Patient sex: F
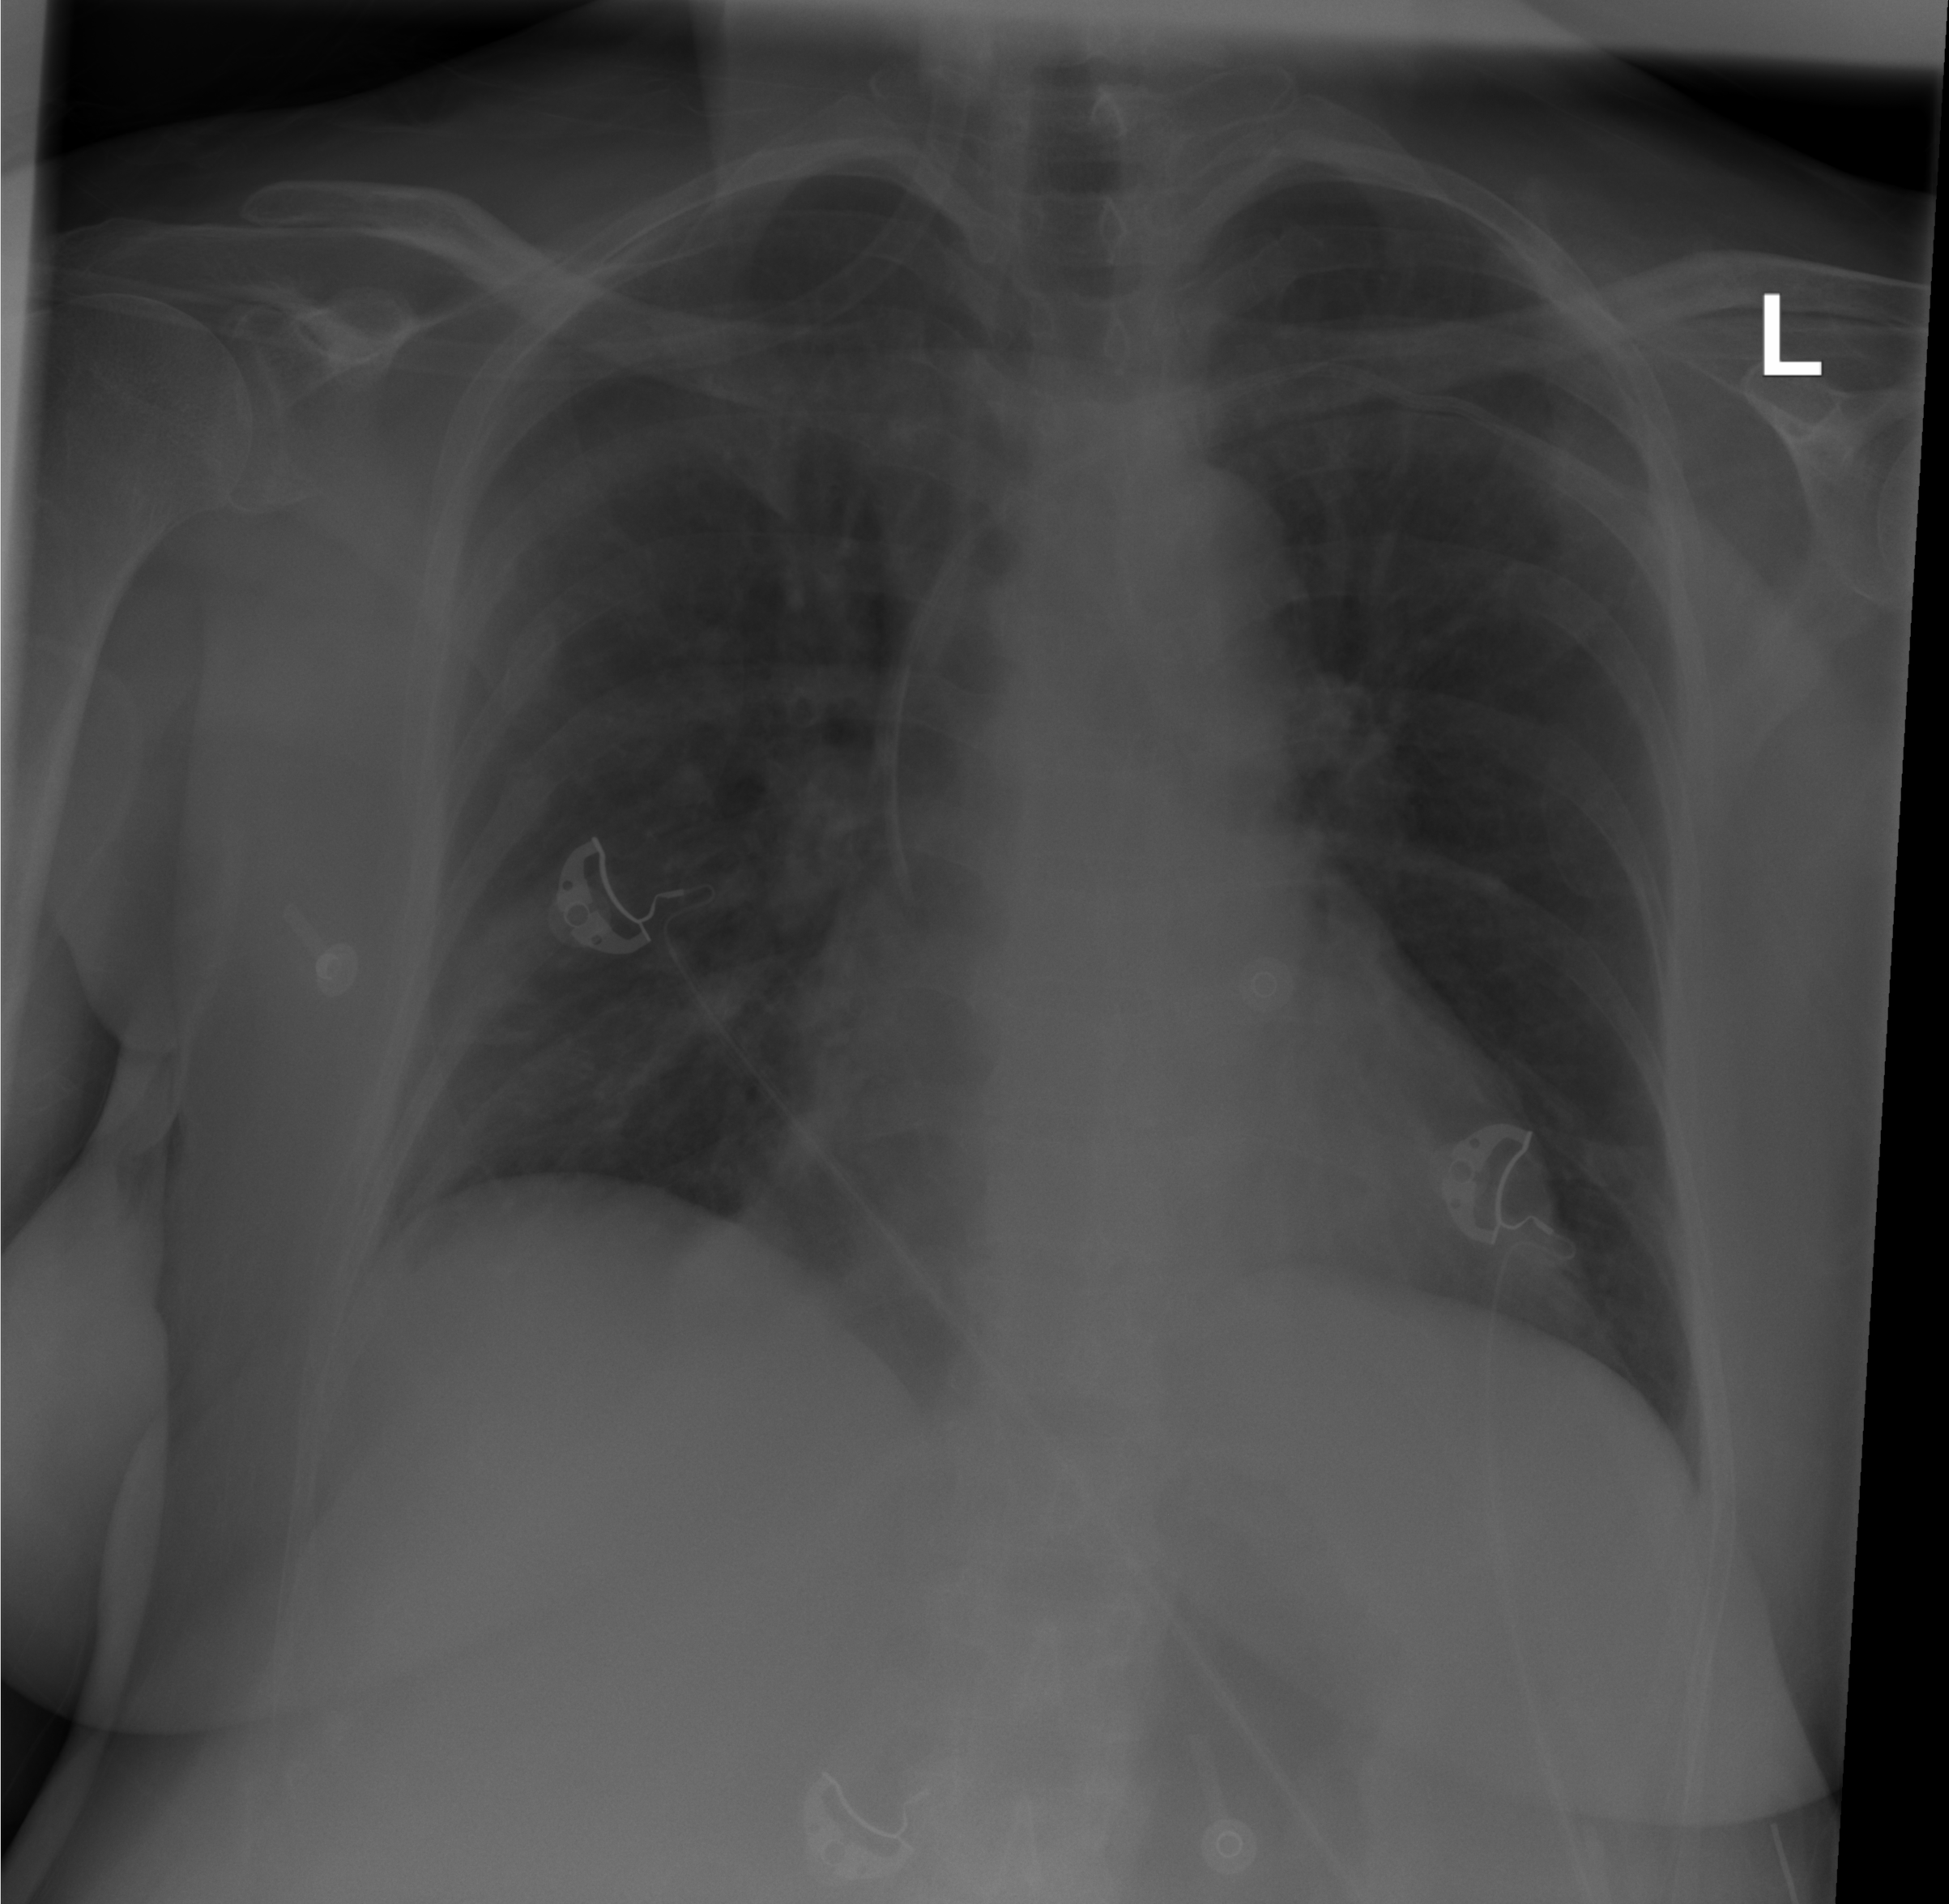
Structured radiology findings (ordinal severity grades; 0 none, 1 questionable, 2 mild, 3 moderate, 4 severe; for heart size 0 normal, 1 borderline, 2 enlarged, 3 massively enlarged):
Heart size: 0
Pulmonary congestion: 0
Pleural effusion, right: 0
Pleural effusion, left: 0
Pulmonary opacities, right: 1
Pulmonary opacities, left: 0
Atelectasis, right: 0
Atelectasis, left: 0